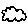
Label: cloud